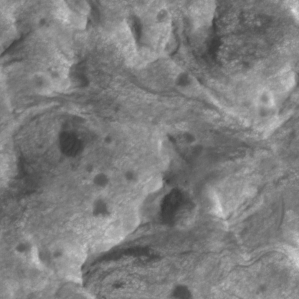
Label: non_frost